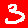
Digit: 3